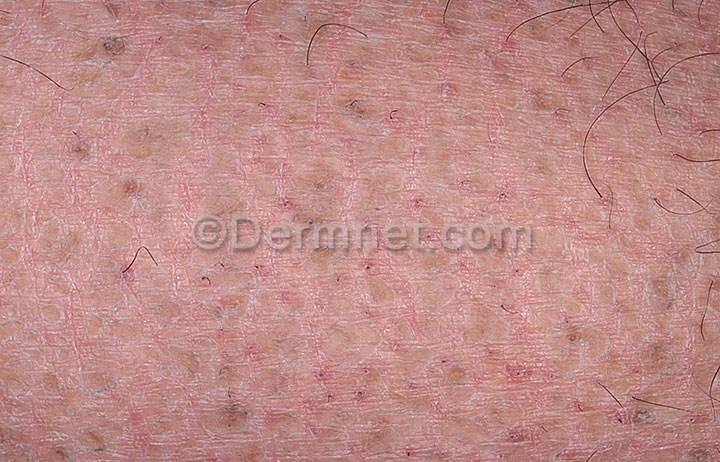
Disease: Atopic Dermatitis Photos